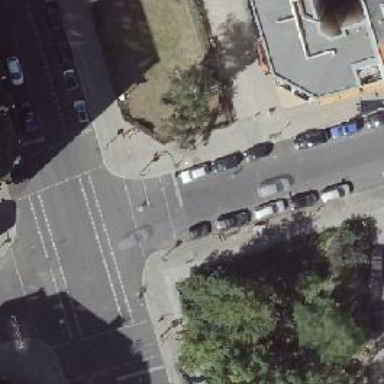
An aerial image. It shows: Road crossing with traffic signals.